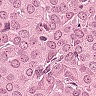
Metastatic tissue present: yes